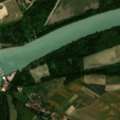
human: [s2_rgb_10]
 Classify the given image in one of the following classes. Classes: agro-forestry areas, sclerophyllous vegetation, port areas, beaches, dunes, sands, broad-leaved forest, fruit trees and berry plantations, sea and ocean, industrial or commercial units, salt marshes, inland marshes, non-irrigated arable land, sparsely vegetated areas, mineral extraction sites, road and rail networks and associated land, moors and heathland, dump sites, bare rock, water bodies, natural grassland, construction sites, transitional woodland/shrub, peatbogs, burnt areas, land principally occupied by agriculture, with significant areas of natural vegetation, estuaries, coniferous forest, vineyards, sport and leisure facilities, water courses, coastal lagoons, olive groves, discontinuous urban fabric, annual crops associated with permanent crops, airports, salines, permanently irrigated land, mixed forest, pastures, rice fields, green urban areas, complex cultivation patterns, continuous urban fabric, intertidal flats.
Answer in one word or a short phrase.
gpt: non-irrigated arable land, land principally occupied by agriculture, with significant areas of natural vegetation, broad-leaved forest, water courses